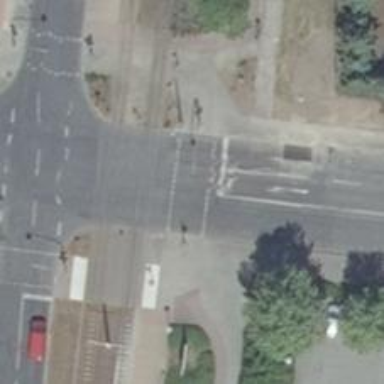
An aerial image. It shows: Road with traffic signals.